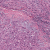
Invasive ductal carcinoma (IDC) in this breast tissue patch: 1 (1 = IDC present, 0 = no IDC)